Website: macys
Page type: review-order
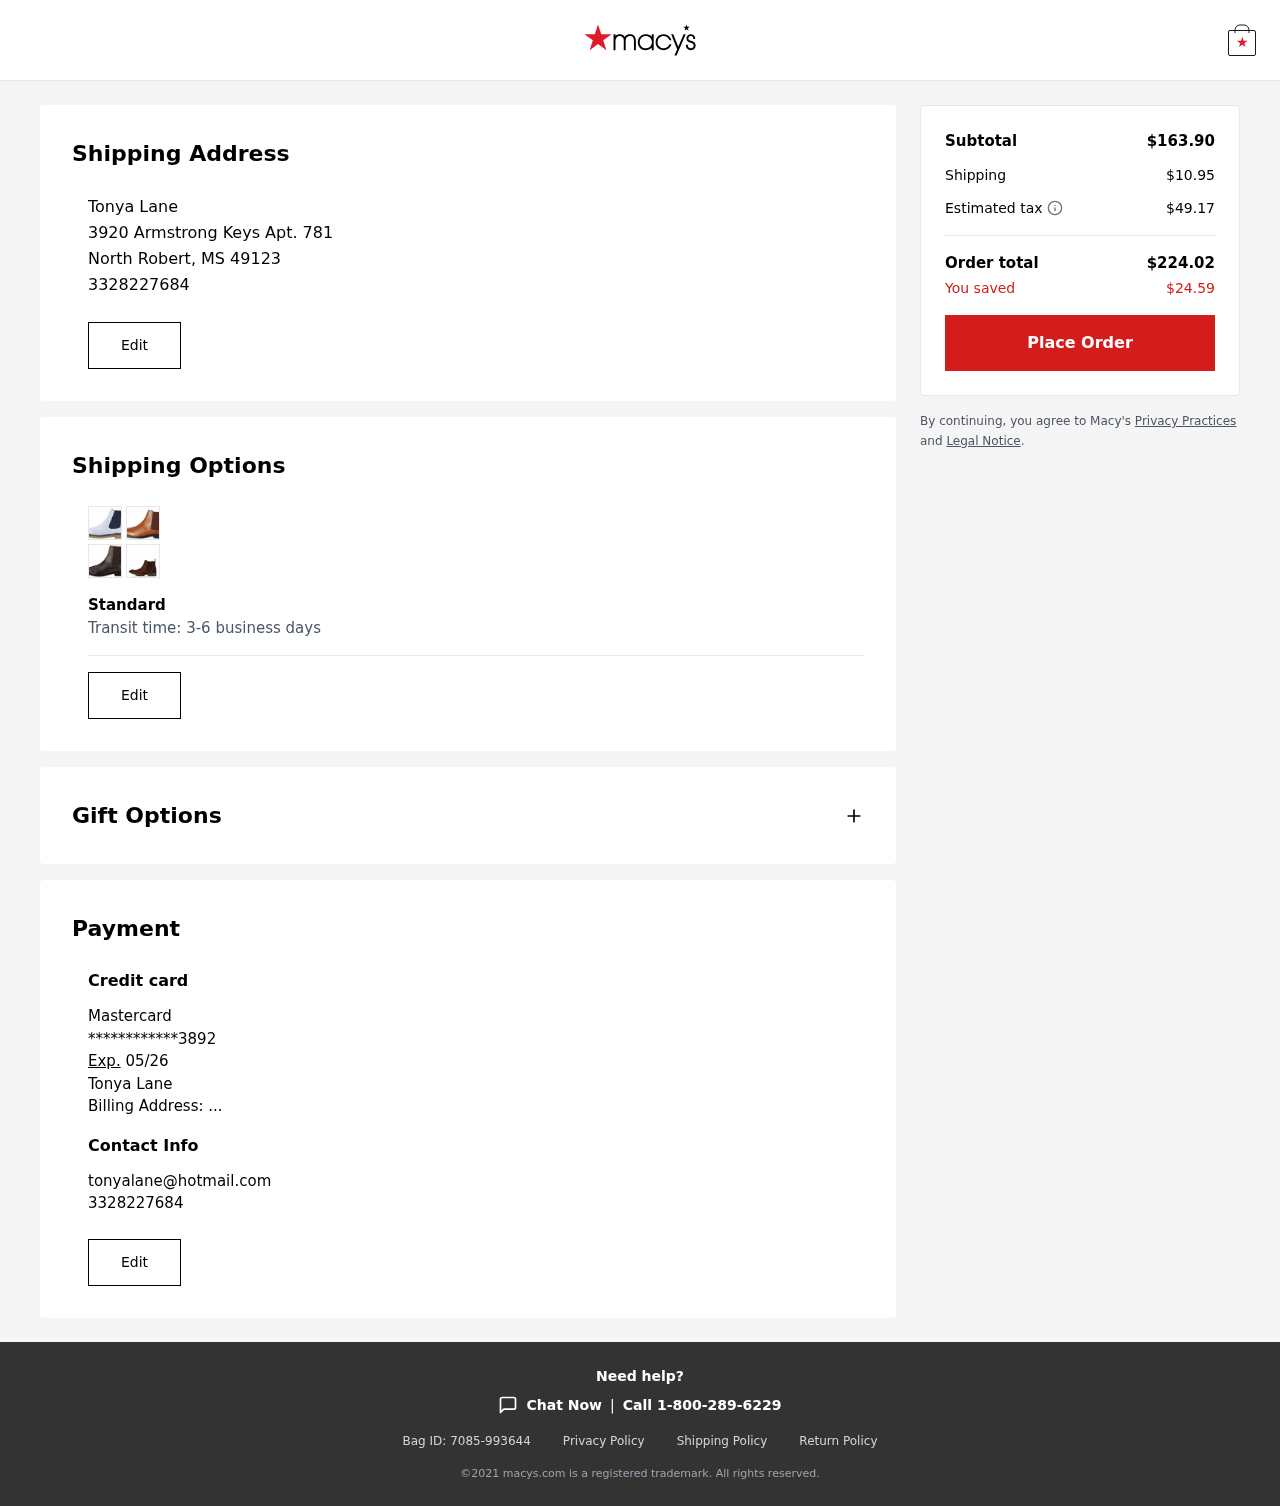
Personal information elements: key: PII_CARD_EXPIRY
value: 05/26
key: PII_CARD_LAST4
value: ************3892
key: PII_CARD_TYPE
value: Mastercard
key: PII_EMAIL2
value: tonyalane@hotmail.com
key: PII_FULLNAME
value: Tonya Lane
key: PII_FULLNAME2
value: Tonya Lane
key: PII_PHONE
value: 3328227684
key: PII_PHONE2
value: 3328227684
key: PII_STREET
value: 3920 Armstrong Keys Apt. 781
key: PII_STREET2
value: ...
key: PII_CITY_STATE_ZIP
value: North Robert, MS 49123
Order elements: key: ORDER_SUBTOTAL
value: $163.90
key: ORDER_SHIPPING_COST
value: $10.95
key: ORDER_TAX
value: $49.17
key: ORDER_TOTAL
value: $224.02
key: ORDER_SAVINGS
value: $24.59